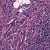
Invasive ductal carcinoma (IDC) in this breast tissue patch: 1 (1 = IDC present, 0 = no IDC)